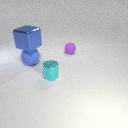
small cyan metal cylinder in front of large blue rubber sphere